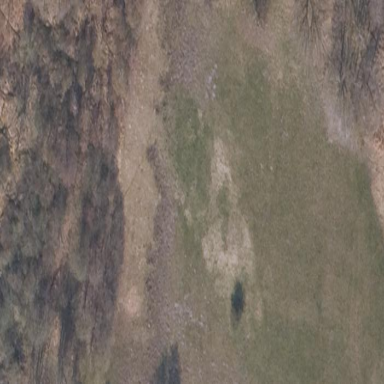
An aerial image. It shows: Beautiful meadow.